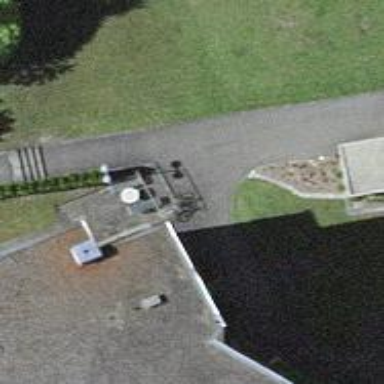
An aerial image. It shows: Set of steps on the road.